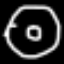
Label: donut